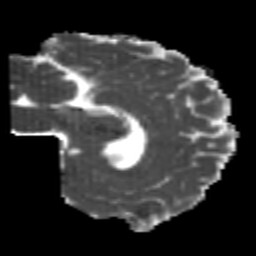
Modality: MD
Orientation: sagittal
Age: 26
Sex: male
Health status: healthy
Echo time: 0.074 s